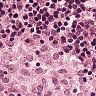
Metastatic tissue present: no